Question: I have a app that makes use of the PropertyGrid in C#/.NET
the 'PropertGrid' holds onto the 'MyAppObject' class/object shown below..
'''
class MyAppObject
{
private List<MyObject> oItems;
public List<MyObject> Items
{
get { return this.oItems; }
}
}
'''
And so far it works well, nice and simple. I want the property grid to allow users to view the items, which it does well, however when you select the property in the PropertyGrid the dialog also allows to add more 'List<MyObject> items'.
I do not want this, I only want to have the ability to show the items, not edit them.
I thought by not providing the setter ('set { this.oItems = value; }'):

then it wouldnt allow the add button.
Hope this makes sense, The screenshots shows the dialog, and I circled the buttons I want to remove.
thanks
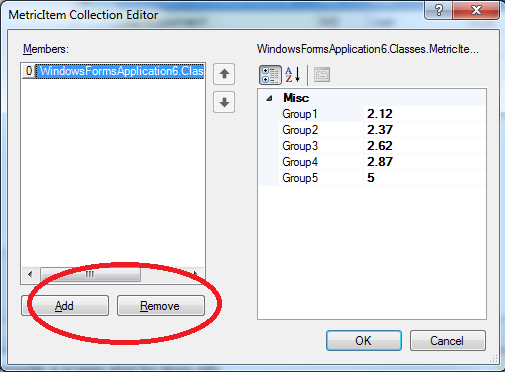
Answer: If you expose it as a read-only list, it should do what you need:
'''
[Browsable(false)]
public List<MyObject> Items
{
get { return this.oItems; }
}
// this (below) is the one the PropertyGrid will use
[DisplayName("Items")]
public ReadOnlyCollection<MyObject> ReadOnlyItems
{
get { return this.oItems.AsReadOnly(); }
}
'''
Note that the members of individual objects ('MyObject' instances) will still be editable, unless you decorate them as '[ReadOnly(true)]'.
As you note, the setter is not necessary to add/remove/edit items. That is because the grid still has full access to the '.Add', '.Remove' and indexer ('list[index]') operations.